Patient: sex M, age 43
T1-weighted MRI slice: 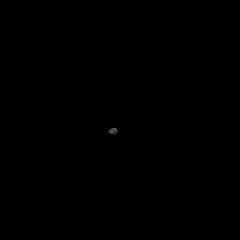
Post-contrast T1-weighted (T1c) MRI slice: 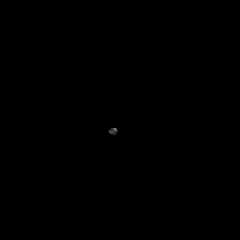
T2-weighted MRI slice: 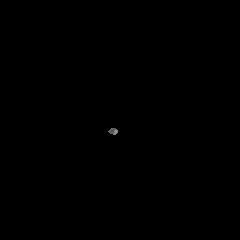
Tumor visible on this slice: no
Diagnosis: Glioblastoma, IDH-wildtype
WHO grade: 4